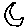
Label: moon